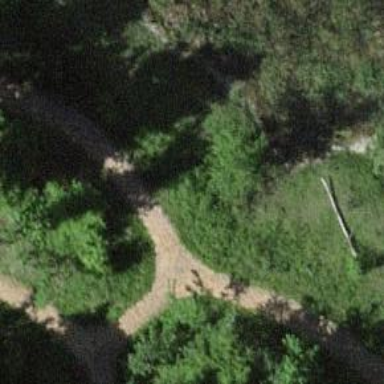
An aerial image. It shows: Path dedicated to dog racing.